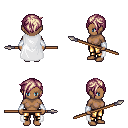
a pixel art fantasy rpg character, female body template, human, dark skin, white cape, gold greaves, white blonde pixie cut hairstyle, white cloth bracers, spear, four views (front, back, left, right), 2x2 character sprite sheet, small pixel art, hard edges, no anti-aliasing